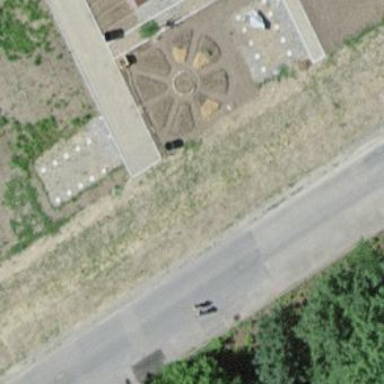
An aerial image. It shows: Plot in the allotments.